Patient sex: M
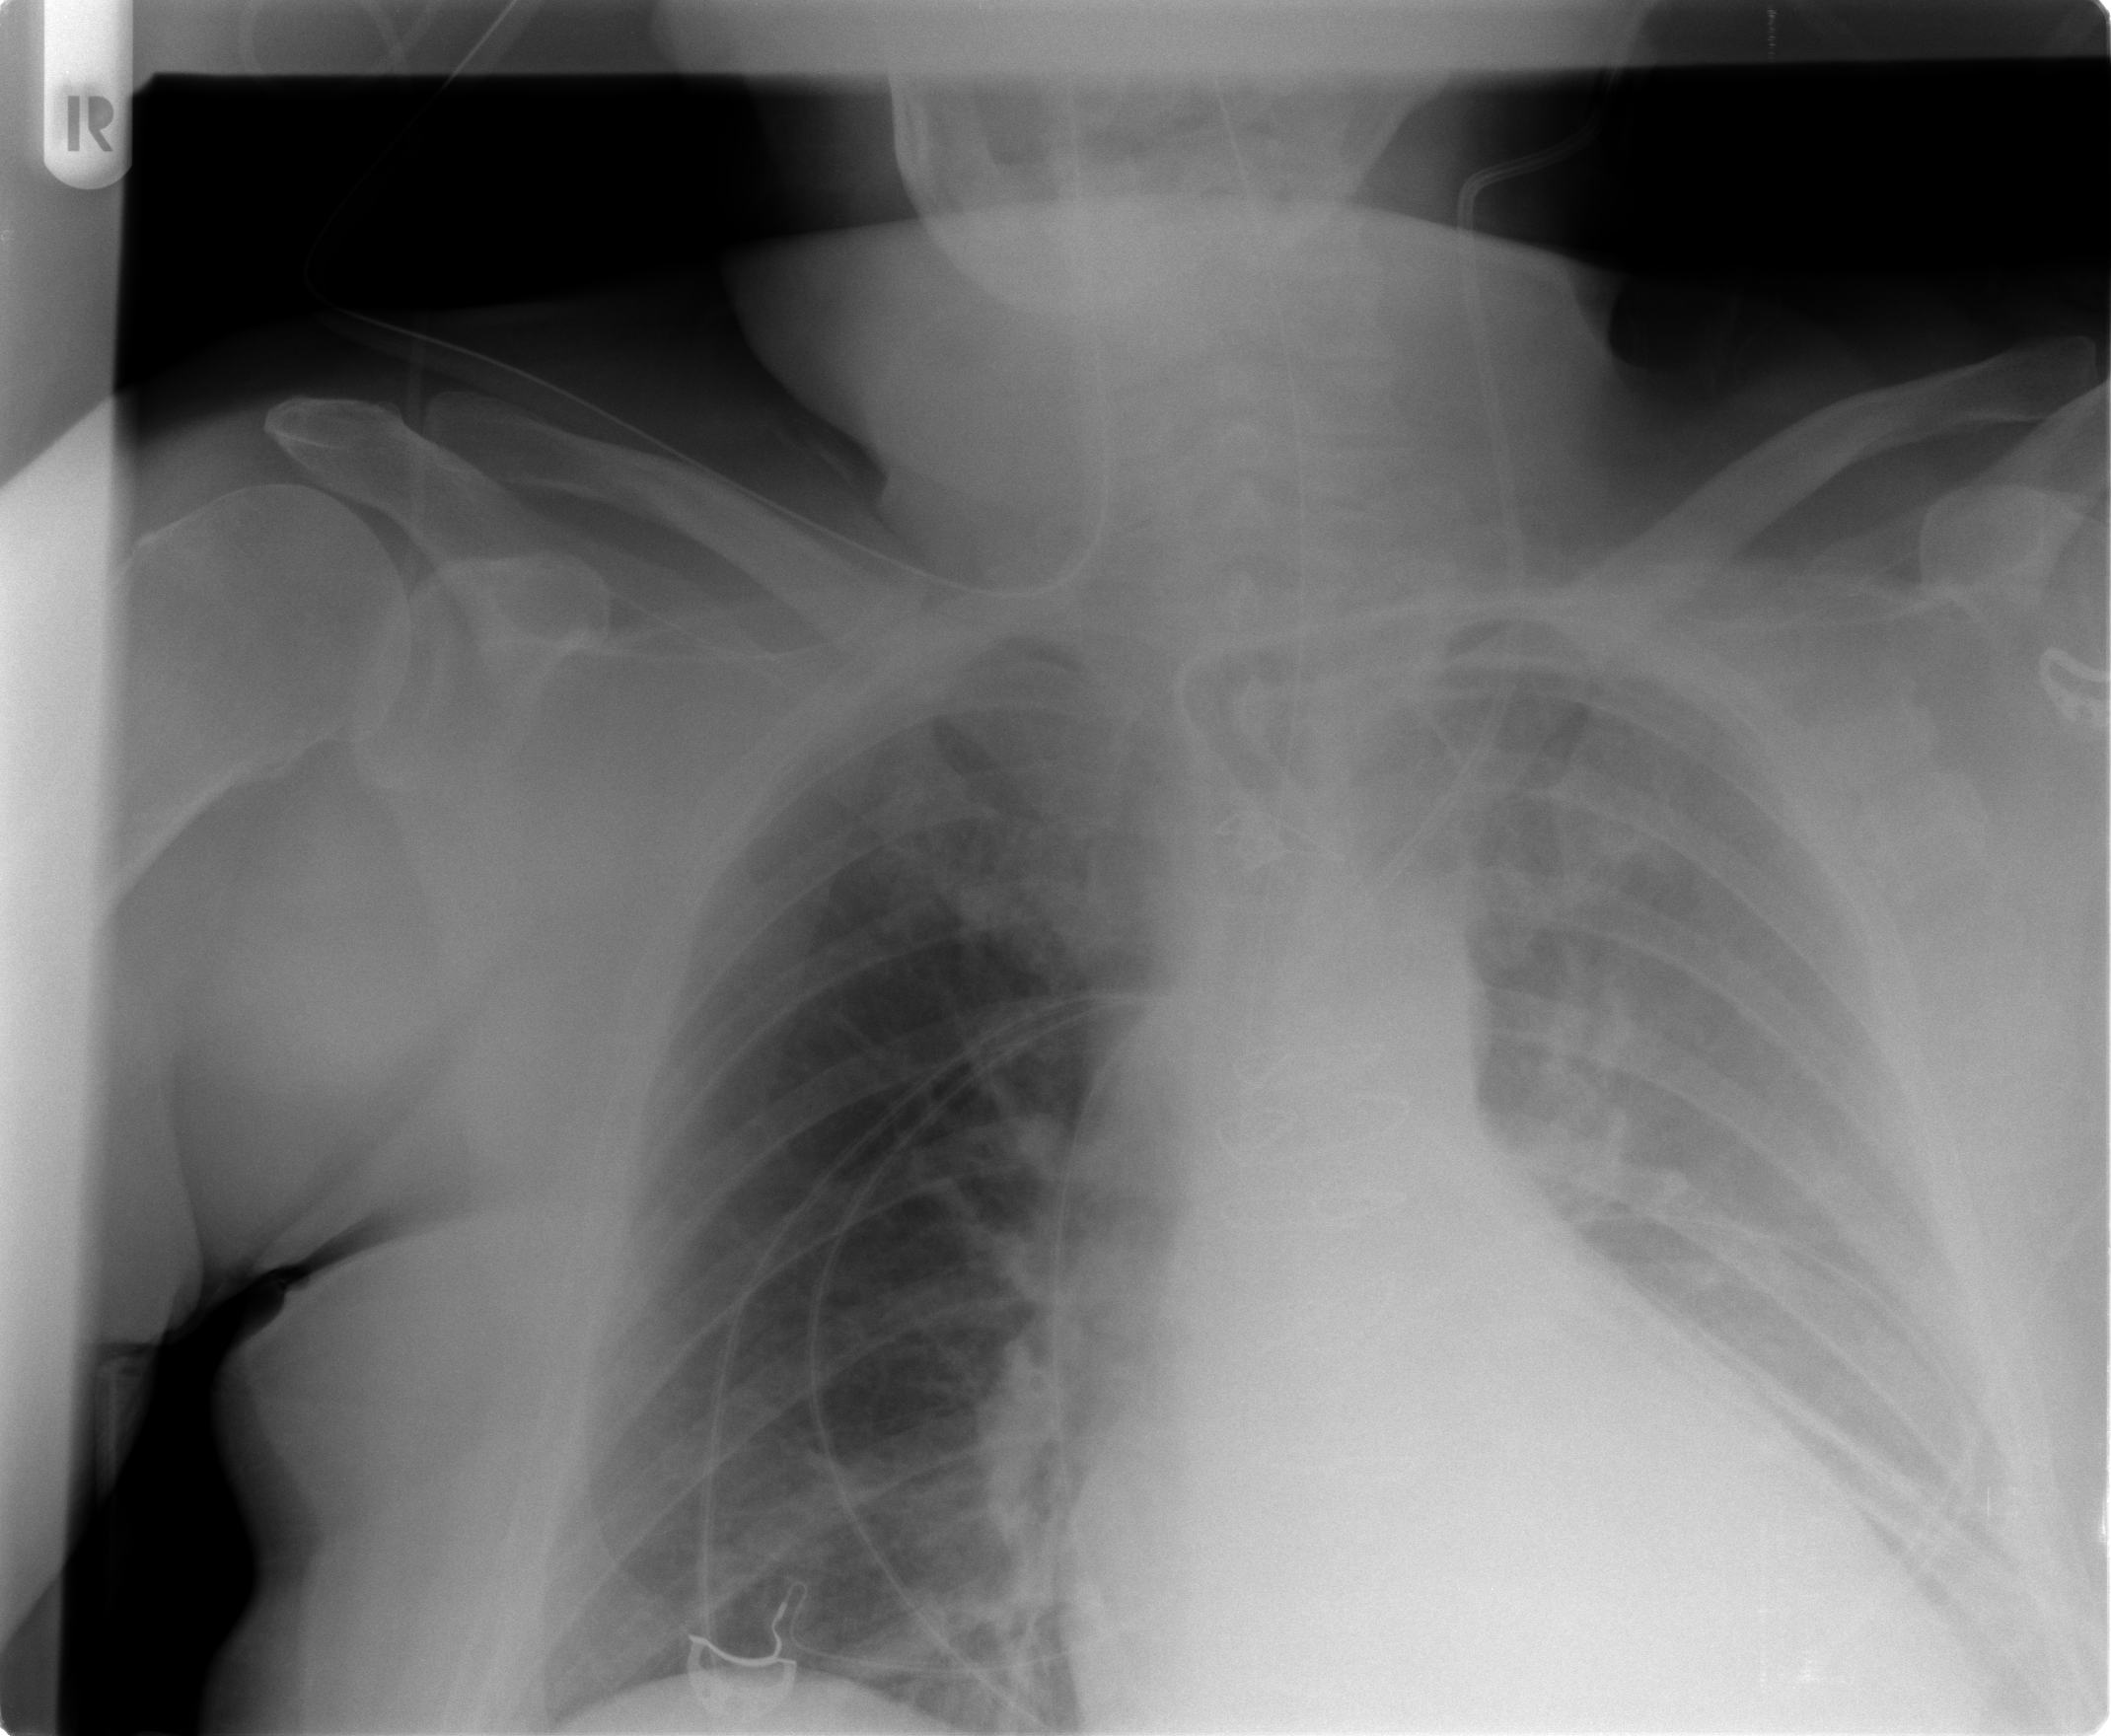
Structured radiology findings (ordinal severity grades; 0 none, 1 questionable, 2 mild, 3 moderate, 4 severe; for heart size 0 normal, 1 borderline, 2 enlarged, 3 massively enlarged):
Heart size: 2
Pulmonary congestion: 2
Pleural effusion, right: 0
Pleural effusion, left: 3
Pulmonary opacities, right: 1
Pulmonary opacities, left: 1
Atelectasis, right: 1
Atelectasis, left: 2